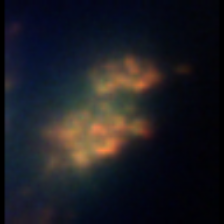
Taxon: Unknown_detritus
Group: Unknown